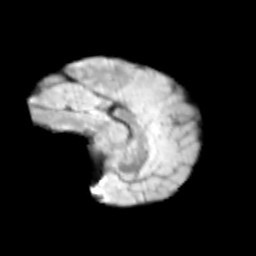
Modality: T2w
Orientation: sagittal
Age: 10
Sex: female
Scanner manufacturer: siemens
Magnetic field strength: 3 T
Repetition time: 3.8 s
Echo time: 0.07 s